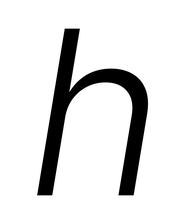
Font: Inter-Italic_Light_Italic